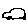
Label: car